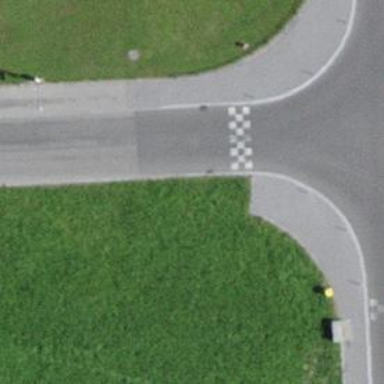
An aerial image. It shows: Kerb serving as barrier.